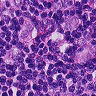
Metastatic tissue present: yes